Aerial crown-view tile of a tropical tree (Barro Colorado Island, Panama), acquired 20250818:
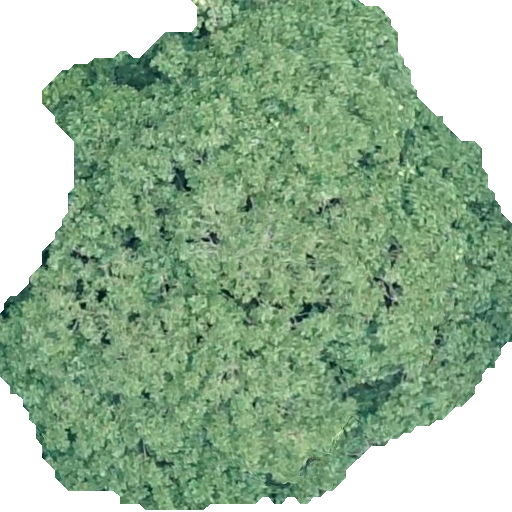
Species: Dipteryx oleifera
GBIF accepted scientific name: Dipteryx oleifera
Crown area: 288.747 m²